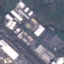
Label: Industrial